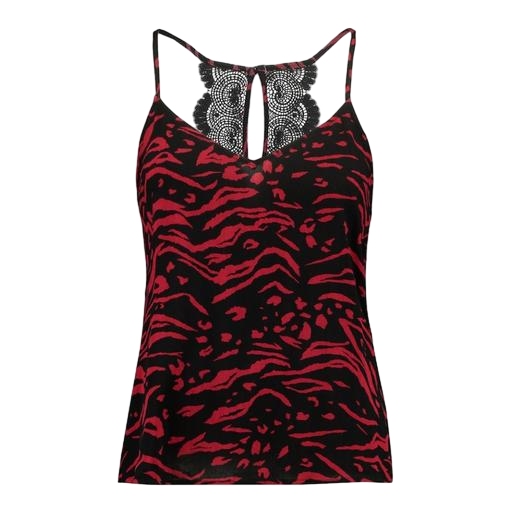
black and red and tank top, red printed tank, red pucker lace notch cami, white background